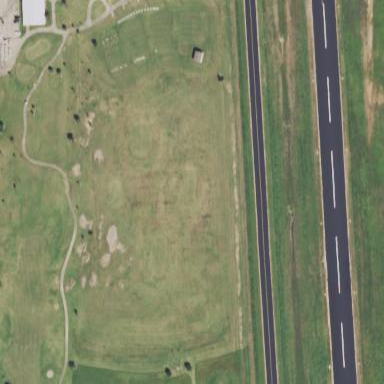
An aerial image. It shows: Grassy area designated for driving range golf.